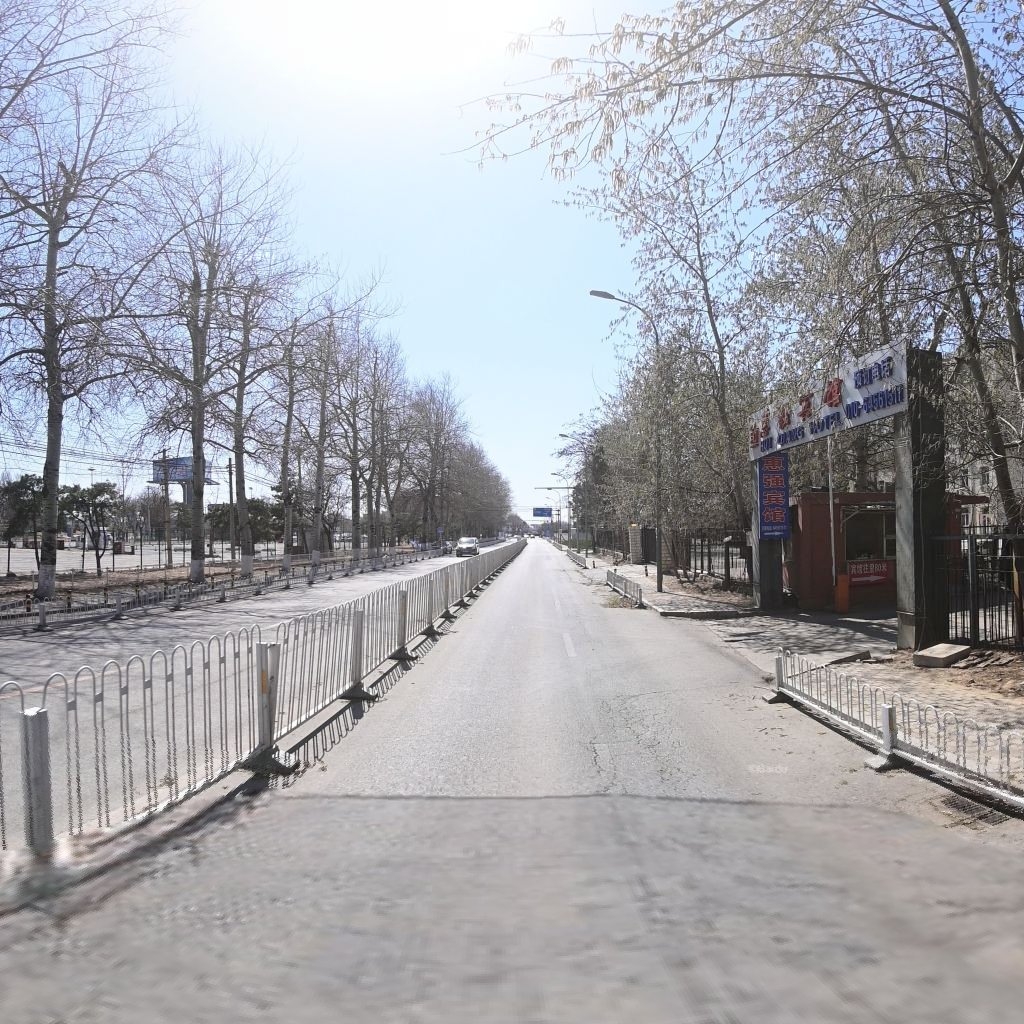
Region: Chaoyang
Road damage annotations: alligator crack